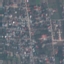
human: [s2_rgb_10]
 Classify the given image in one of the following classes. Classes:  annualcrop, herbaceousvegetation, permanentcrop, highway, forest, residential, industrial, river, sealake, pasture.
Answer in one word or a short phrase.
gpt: Residential